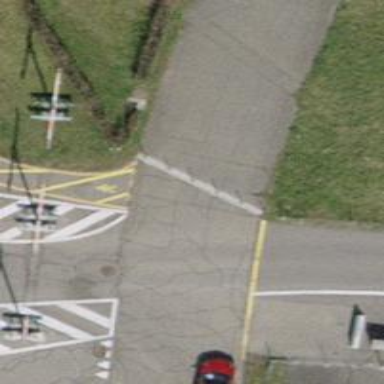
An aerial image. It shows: Bollard.